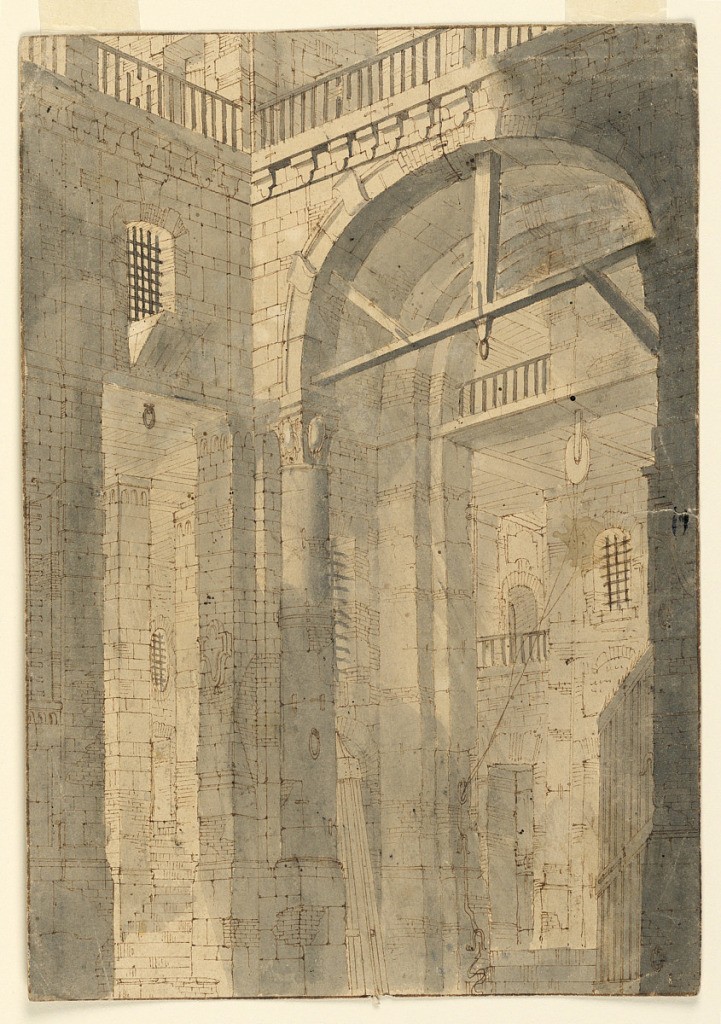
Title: Stage Design, Prison Hall
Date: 18th century
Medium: Pen and brown ink, brush and sepia wash on paper
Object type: Drawing
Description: Vertical rectangle. Immense high prison hall with barred windows, gallery around top, stairs leading up at left and right, winch with rope at right.